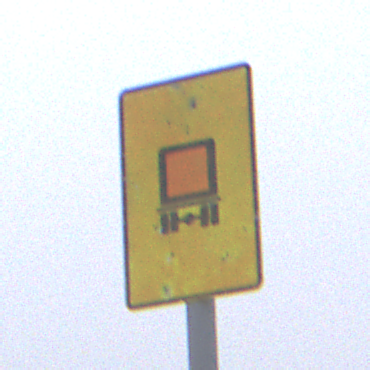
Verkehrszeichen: KennzeichnungspflichtigeFahrzeugeGefaehrlicheGueterOhnePfeilsymbol
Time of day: MorningAfternoon
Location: Outdoor (RoadRail)
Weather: Overcast
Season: NotSpecified
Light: Natural